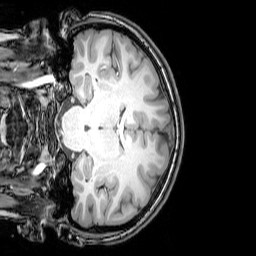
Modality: T1w
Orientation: coronal
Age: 22
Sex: female
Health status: healthy
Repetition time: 0.081 s
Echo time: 0.037 s